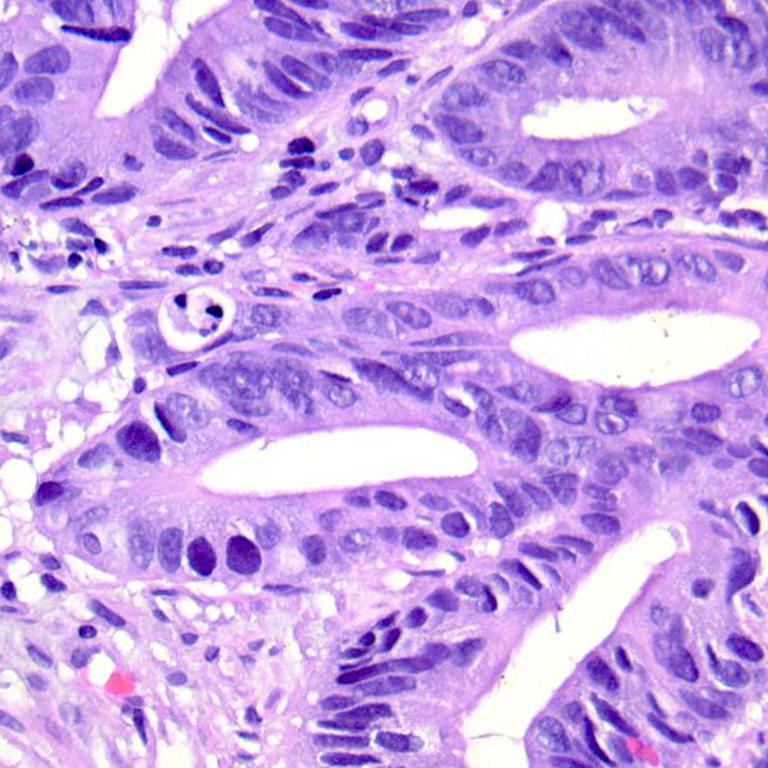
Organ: colon
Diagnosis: adenocarcinomas